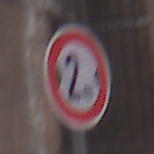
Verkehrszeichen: TatsaechlicheBreite2
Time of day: MorningAfternoon
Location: Outdoor (Urban)
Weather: Overcast
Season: NotSpecified
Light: Natural